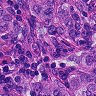
Metastatic tissue present: yes